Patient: sex F, age 89
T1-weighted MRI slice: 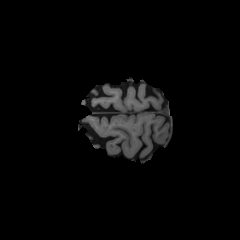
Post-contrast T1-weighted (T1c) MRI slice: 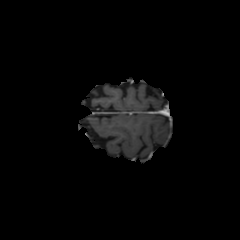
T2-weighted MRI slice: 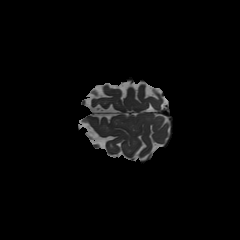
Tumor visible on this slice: no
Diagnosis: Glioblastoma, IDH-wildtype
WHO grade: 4